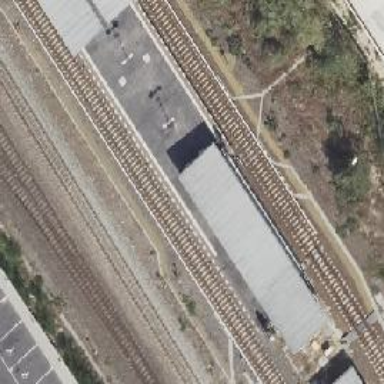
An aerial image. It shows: Platform edge at railway station.